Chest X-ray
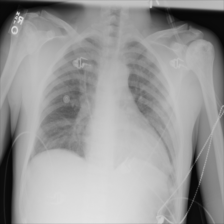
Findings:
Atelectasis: negative
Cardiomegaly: negative
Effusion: negative
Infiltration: negative
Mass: negative
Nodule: negative
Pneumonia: negative
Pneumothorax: negative
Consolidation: negative
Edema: negative
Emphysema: negative
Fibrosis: negative
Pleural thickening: negative
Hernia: negative